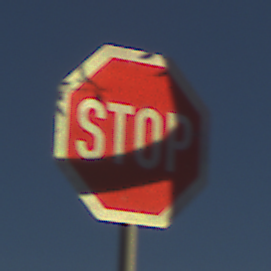
Verkehrszeichen: Stop
Umgebung: Outdoor, Suburban
Tageszeit: MorningAfternoon
Wetter: PartlyCloudy
Licht: Natural
Jahreszeit: NotSpecified
Kontrast: HighContrast